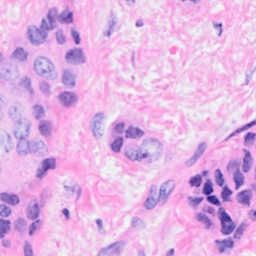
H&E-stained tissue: Breast